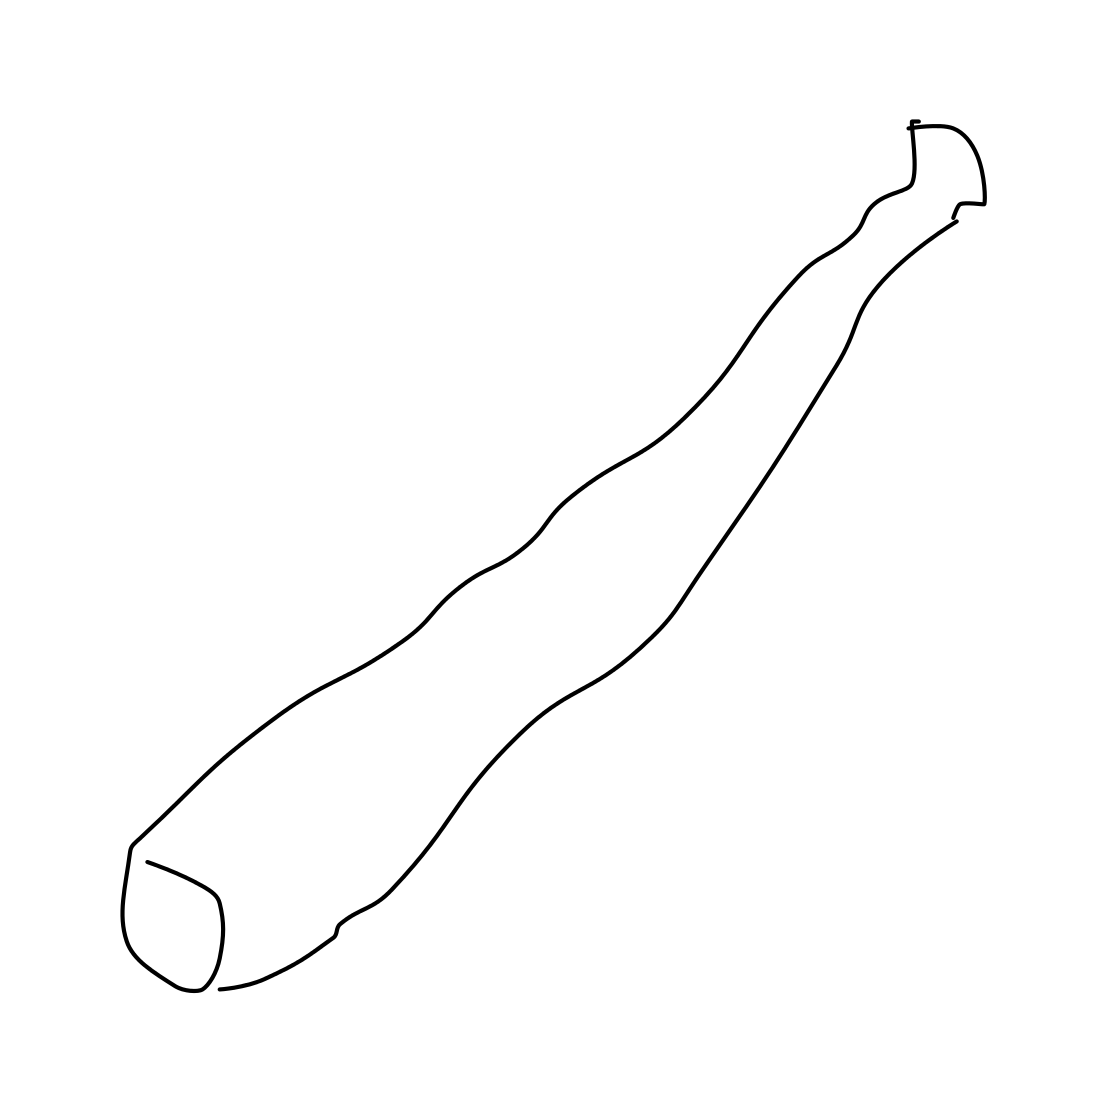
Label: baseball bat